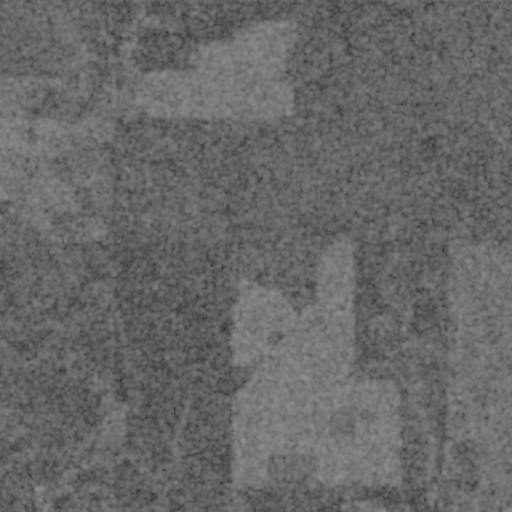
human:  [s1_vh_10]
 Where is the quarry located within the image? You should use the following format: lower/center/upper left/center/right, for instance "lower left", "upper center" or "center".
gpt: The quarry is located in the lower left of the image.
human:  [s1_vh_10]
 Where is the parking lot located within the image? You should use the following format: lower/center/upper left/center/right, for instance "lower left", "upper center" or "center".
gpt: There is no parking lot in the image.

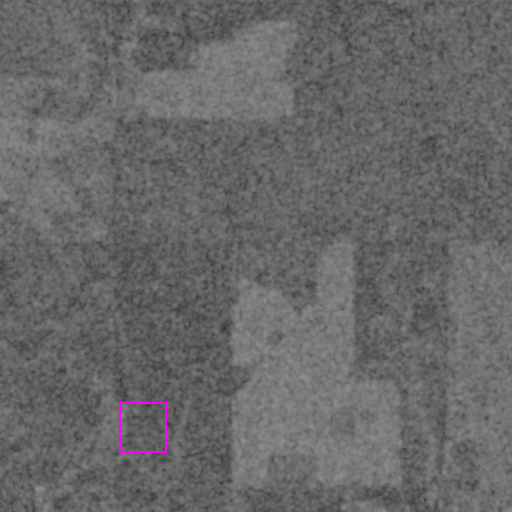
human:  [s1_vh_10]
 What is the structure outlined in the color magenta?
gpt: The structure outlined in magenta is a quarry.
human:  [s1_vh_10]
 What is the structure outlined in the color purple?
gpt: There is no purple outline.